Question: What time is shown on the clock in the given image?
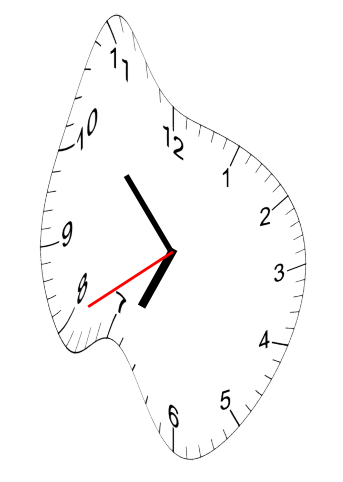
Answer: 06:52:40